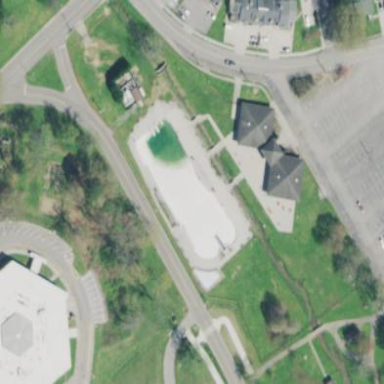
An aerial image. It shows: Swimming pool within leisure land area designed for swimming activities.